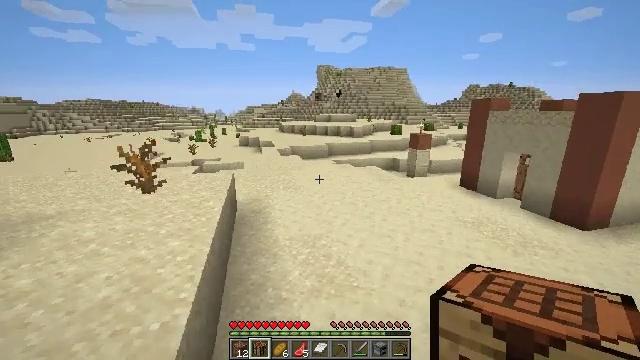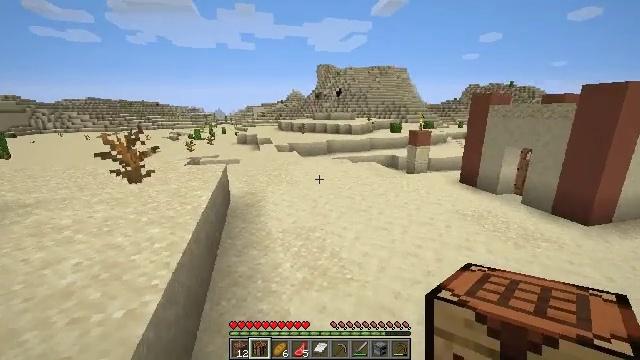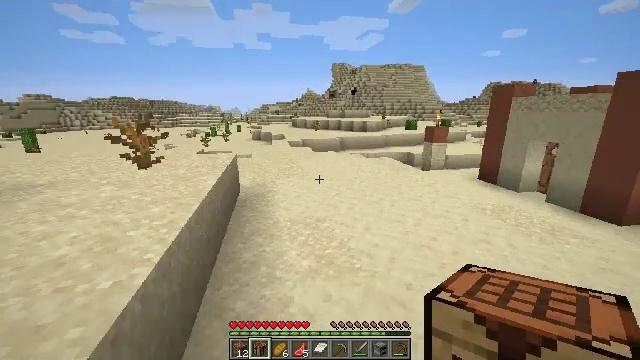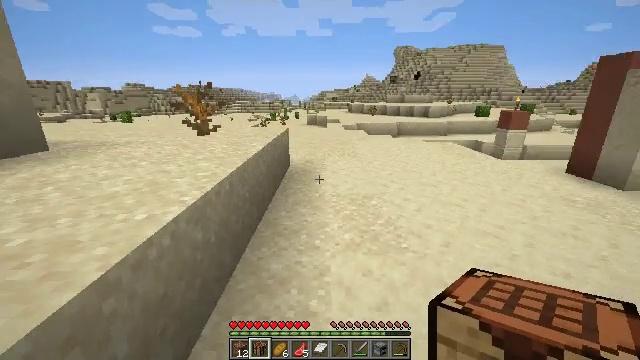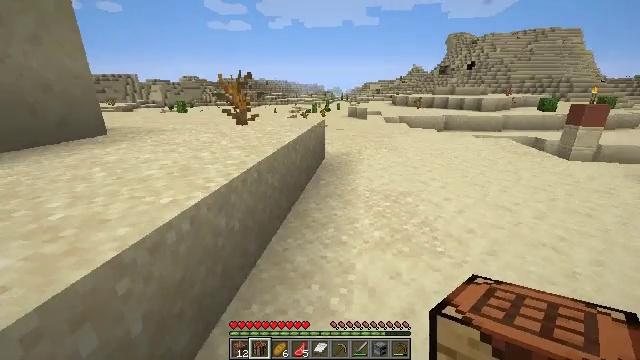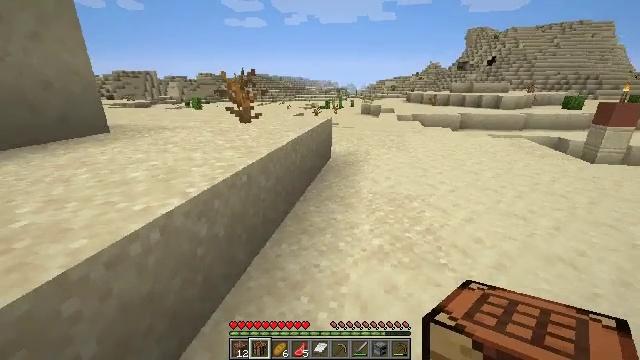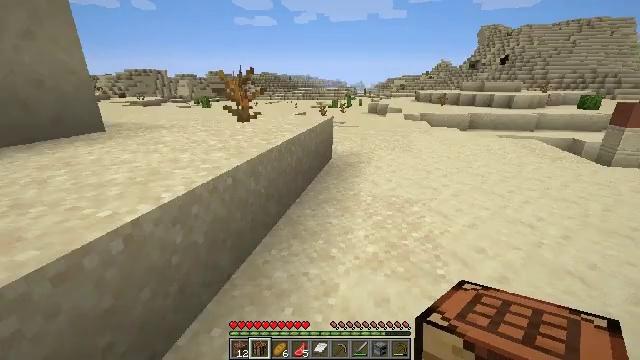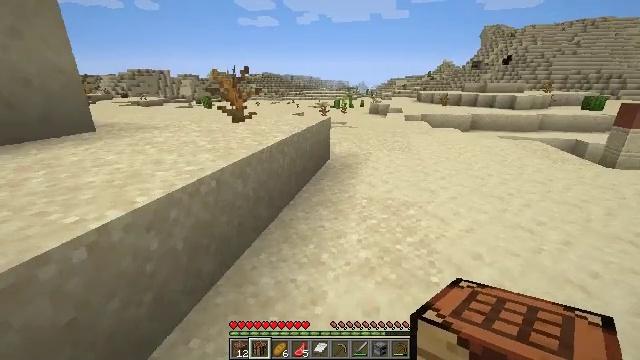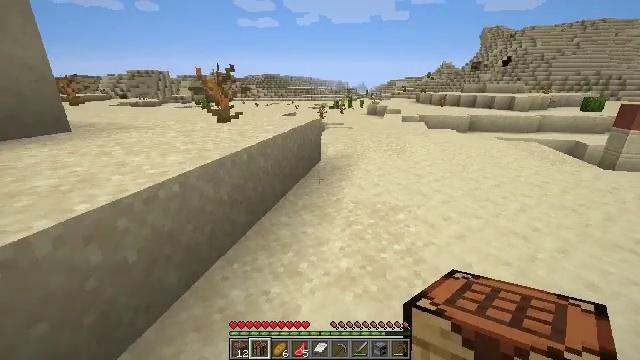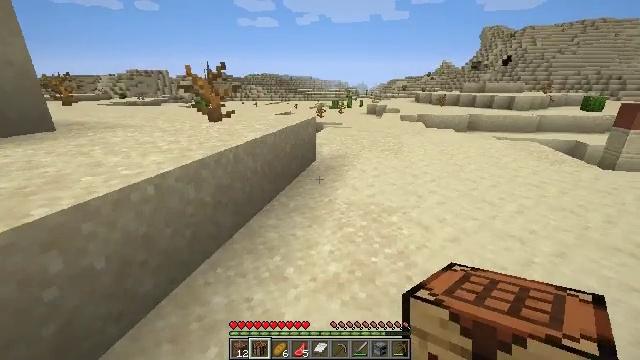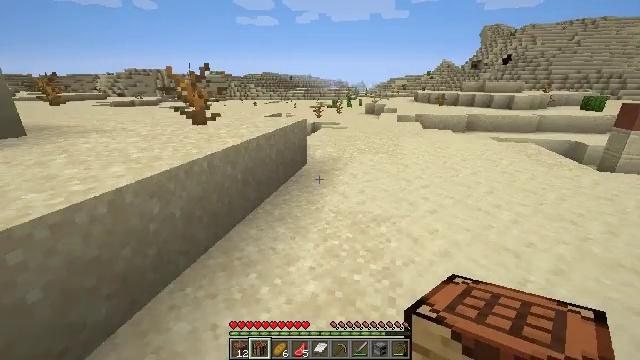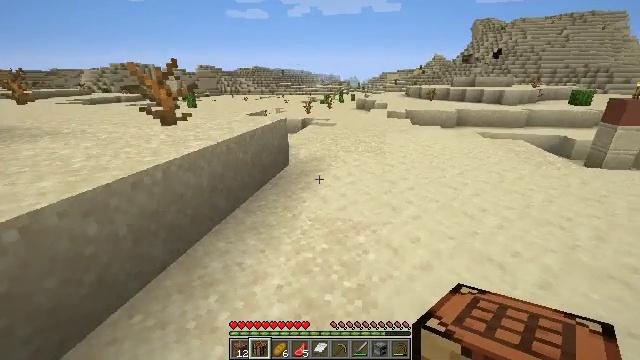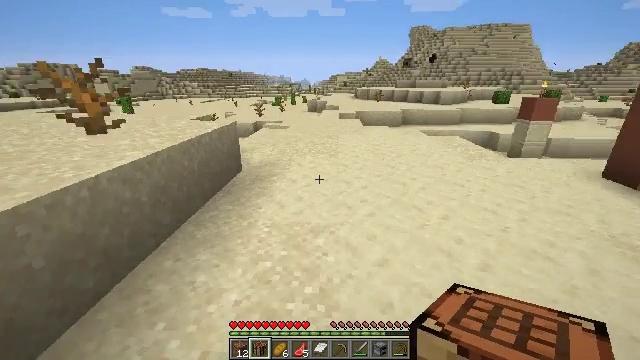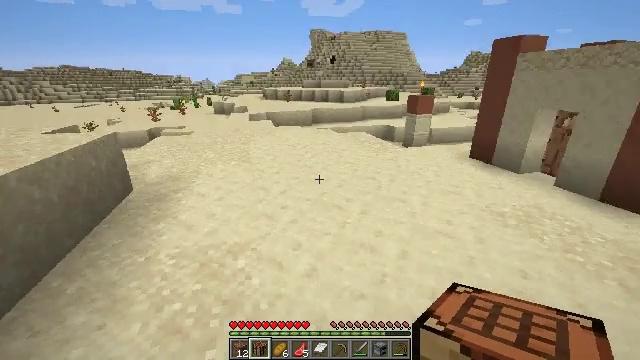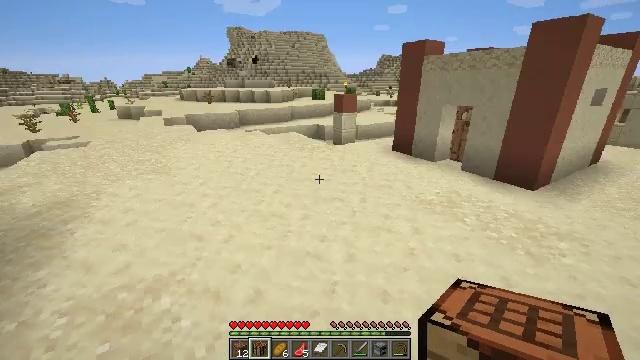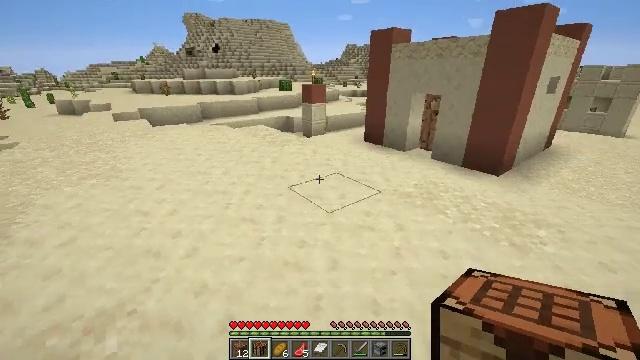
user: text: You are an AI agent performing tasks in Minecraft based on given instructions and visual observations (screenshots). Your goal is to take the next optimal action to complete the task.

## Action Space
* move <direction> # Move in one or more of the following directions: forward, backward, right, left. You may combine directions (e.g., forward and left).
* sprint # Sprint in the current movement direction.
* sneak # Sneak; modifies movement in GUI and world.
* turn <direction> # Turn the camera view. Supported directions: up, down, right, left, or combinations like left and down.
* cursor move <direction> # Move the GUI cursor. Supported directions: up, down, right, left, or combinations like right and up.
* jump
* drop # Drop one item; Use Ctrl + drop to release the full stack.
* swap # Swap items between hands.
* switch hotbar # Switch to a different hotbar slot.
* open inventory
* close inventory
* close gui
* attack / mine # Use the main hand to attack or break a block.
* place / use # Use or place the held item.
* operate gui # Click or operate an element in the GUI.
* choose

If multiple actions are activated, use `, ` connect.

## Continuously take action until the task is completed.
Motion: motion action
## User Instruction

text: Reclaim the jungle fence gate.
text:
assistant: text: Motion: move forward
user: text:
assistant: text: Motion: move forward, turn left
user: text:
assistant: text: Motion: move forward, turn left and down
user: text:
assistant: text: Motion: move forward and move right, turn left and down
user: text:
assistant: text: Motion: move forward and move right, turn left
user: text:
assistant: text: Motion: move forward and move right, turn left
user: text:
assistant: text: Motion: move forward and move right
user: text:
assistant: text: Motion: move forward and move right
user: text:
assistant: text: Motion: move forward and move right
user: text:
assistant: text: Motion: move forward and move right
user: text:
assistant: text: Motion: move forward and move right, turn right
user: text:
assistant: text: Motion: move forward, turn right
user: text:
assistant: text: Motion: move forward, turn right
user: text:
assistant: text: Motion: move forward, turn right
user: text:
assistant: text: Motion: move forward, turn right and down
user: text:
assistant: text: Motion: move forward, turn right
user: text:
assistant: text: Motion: move forward
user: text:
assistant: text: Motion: move forward
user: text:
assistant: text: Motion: move forward
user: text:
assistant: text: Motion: move forward
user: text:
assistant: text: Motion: move forward
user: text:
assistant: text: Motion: move forward
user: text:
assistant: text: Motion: move forward, turn right
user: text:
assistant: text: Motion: move forward, turn right
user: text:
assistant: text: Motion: move forward, turn right
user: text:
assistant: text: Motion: move forward, turn right
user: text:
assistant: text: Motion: move forward, turn right
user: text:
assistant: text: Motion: move forward
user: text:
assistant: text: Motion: move forward
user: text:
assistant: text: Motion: move forward